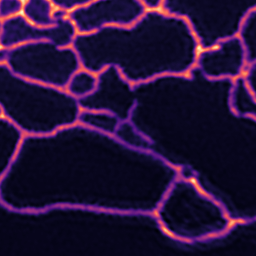
Label: Super-resolution ER image